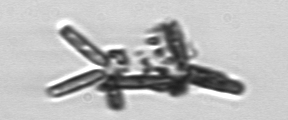
Label: Thalassionema